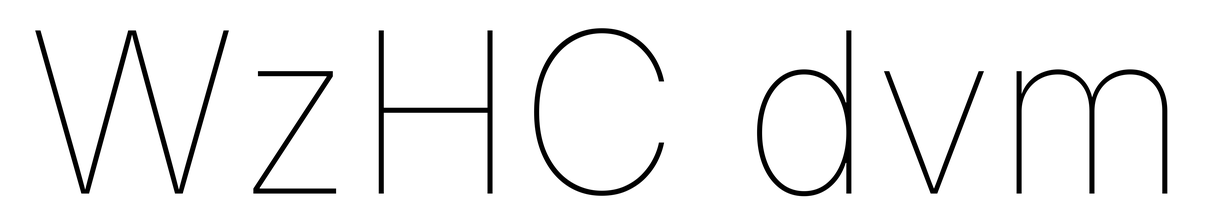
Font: Inter_Thin